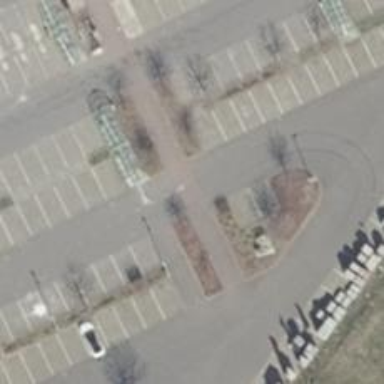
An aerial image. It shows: Asphalt parking aisle road.